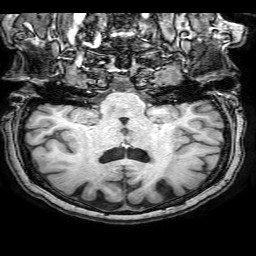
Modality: T1w
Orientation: sagittal
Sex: female
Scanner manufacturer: philips
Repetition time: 0.008133 s
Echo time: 0.00372 s